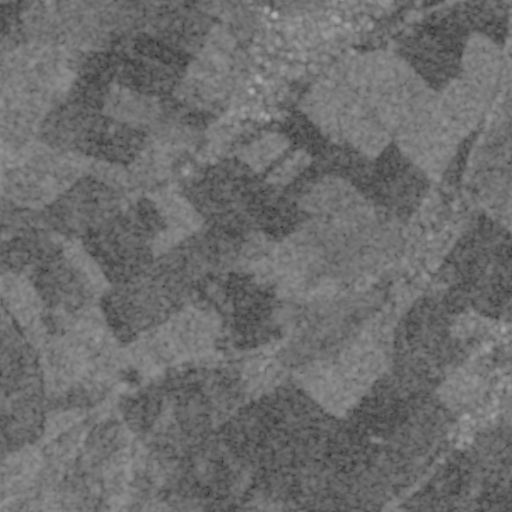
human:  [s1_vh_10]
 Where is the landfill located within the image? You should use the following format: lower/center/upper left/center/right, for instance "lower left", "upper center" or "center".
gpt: The landfill is located in the center right of the image.
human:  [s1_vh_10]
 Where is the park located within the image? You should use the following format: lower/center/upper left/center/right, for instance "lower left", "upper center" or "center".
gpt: The park is located in the lower right of the image.
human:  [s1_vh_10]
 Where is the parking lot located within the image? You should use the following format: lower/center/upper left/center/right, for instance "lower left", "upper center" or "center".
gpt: The parking lot is located in the lower right of the image.
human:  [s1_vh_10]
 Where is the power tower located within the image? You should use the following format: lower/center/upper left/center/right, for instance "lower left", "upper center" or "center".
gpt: There is no power tower in the image.

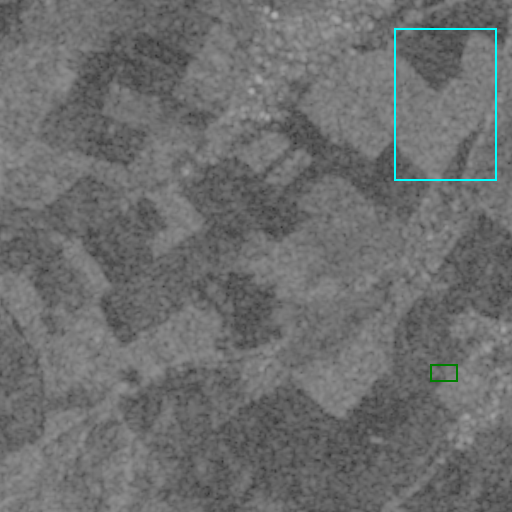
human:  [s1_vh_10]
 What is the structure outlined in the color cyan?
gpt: The structure outlined in cyan is a crop field.
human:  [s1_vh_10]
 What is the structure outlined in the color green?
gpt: The structure outlined in green is a park.
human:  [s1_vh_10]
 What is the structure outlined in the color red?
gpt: There is no red outline.